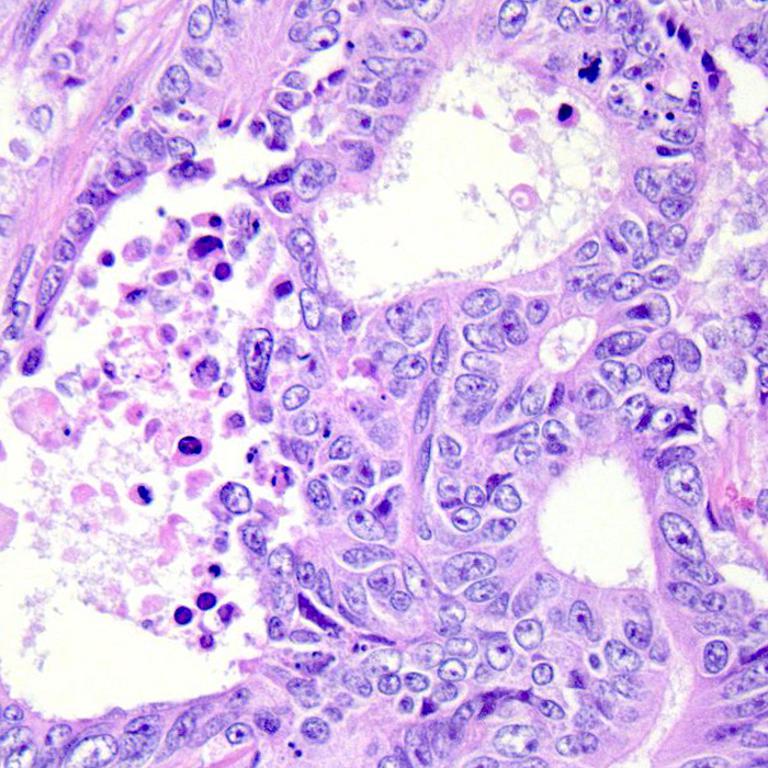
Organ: colon
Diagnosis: adenocarcinomas